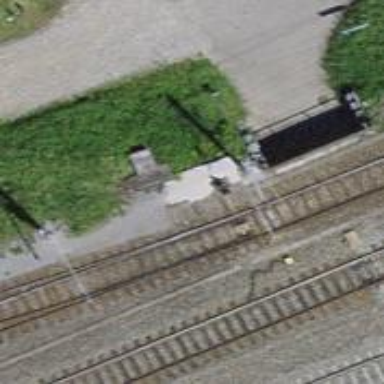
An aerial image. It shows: Railway switch.